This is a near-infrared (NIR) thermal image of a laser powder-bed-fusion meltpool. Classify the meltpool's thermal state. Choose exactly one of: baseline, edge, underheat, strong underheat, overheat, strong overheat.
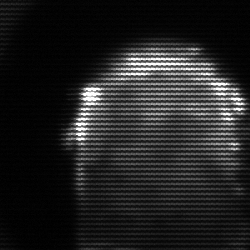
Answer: baseline